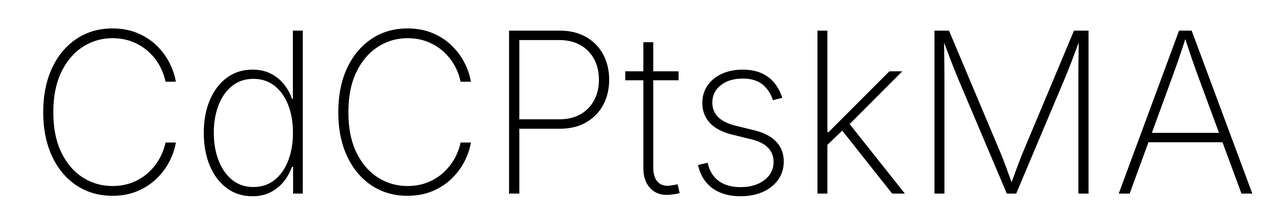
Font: Inter_ExtraLight